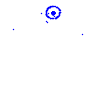
Particle: kaon